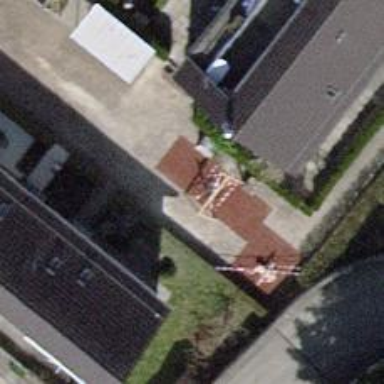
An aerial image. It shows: Playground featuring swings.